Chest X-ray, AP view. Patient: 18 years old, sex M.
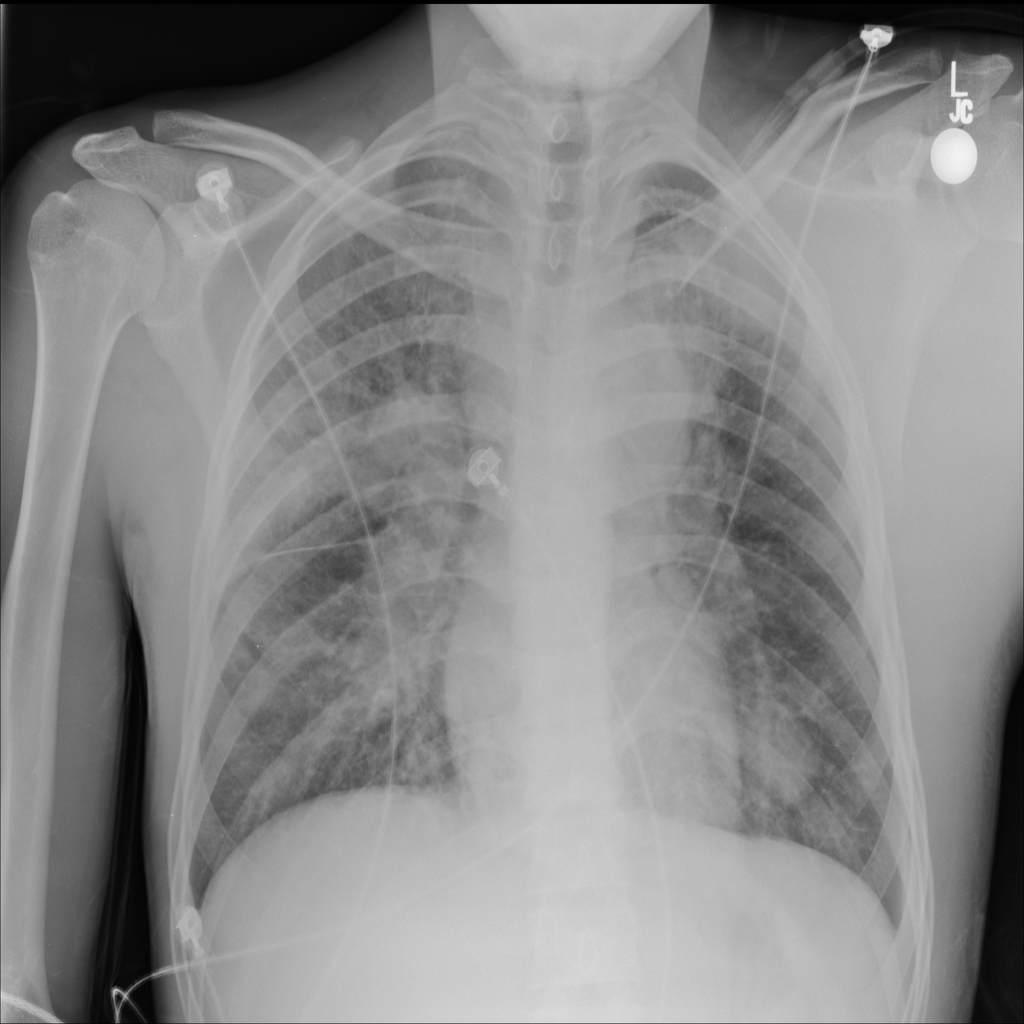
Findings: Consolidation